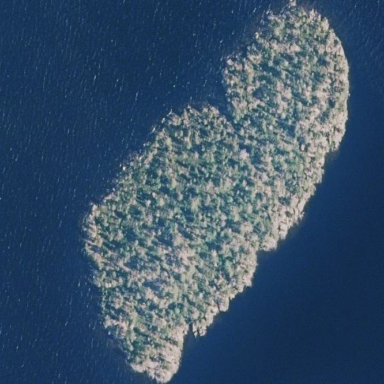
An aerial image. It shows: Islet.